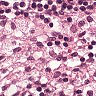
Metastatic tissue present: no